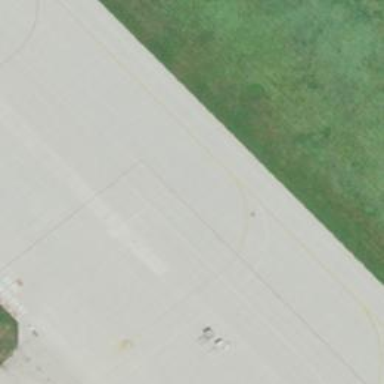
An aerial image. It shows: Image of taxiway at airport.